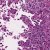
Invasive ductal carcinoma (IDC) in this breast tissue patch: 0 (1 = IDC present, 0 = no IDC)